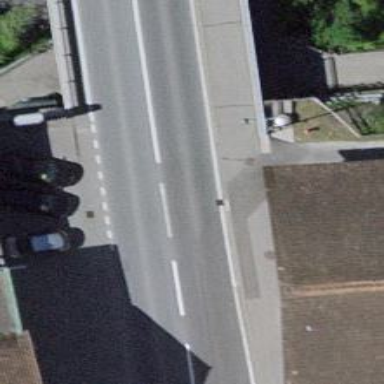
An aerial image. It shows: Kerb serving as barrier.